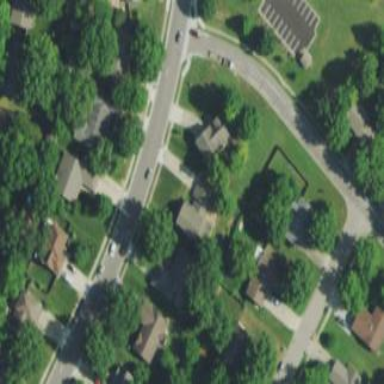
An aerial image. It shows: Residential area consisting of single-family homes.